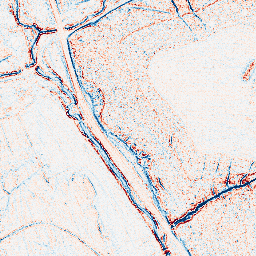
Category: edge_preserving
Decomposition family: anisotropic_diffusion
Decomposition parameters: iterations: 5
kappa: 30
gamma: 0.05
Upsampling method: sinc_hamming
Upsampling parameters: scale: 2
kernel_size: 4
Upsampling scale: 2